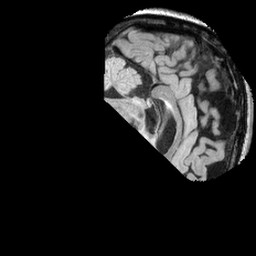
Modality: FLAIR
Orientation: sagittal
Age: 58
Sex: male
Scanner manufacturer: siemens
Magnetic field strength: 3 T
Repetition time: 5 s
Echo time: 0.387 s